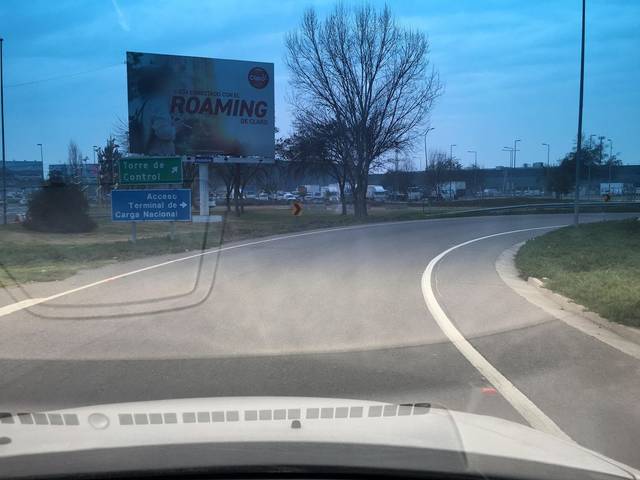
Region: Chile
Coordinates: -33.41, -70.792